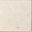
Piece: xx